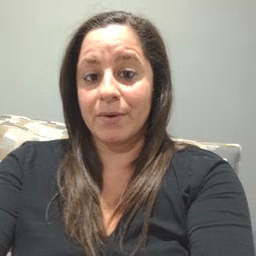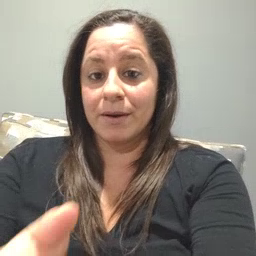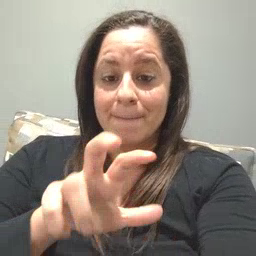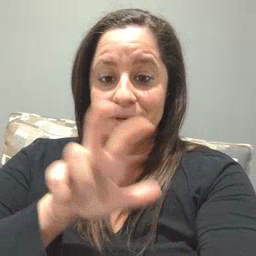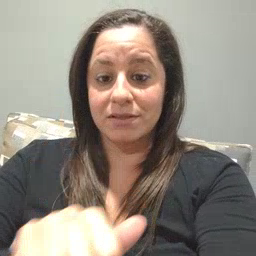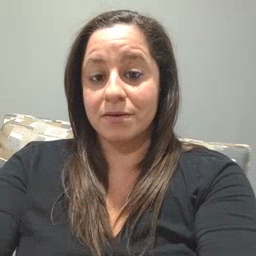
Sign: pizza